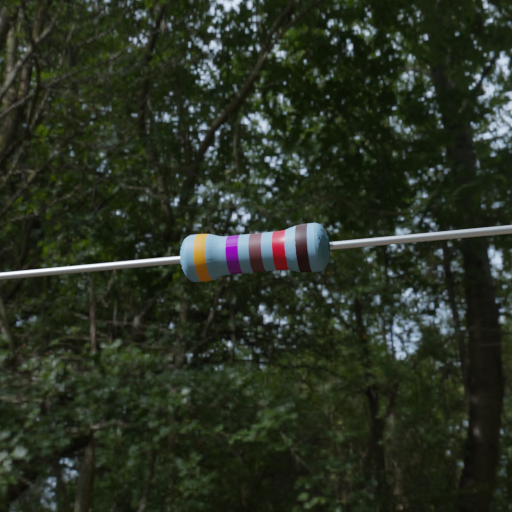
Resistor colour bands (in order): orange, violet, brown, red, black